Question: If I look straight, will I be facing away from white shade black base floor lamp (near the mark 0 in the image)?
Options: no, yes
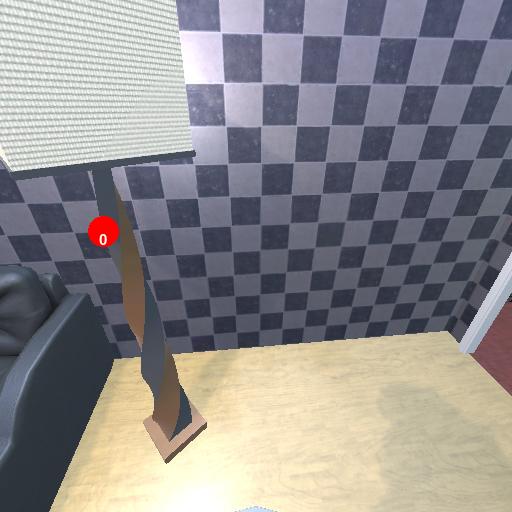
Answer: no